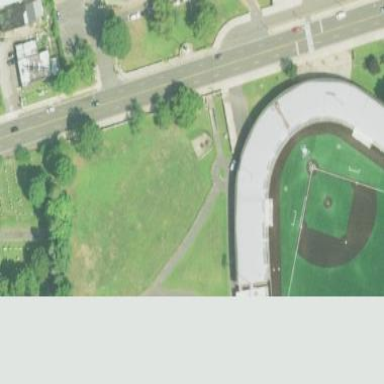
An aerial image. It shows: Stadium.